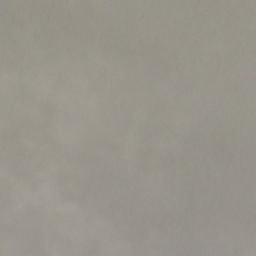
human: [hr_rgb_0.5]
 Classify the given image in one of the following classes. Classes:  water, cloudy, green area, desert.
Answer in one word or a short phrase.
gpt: cloudy